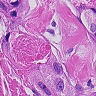
Metastatic tissue present: yes